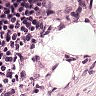
Metastatic tissue present: no